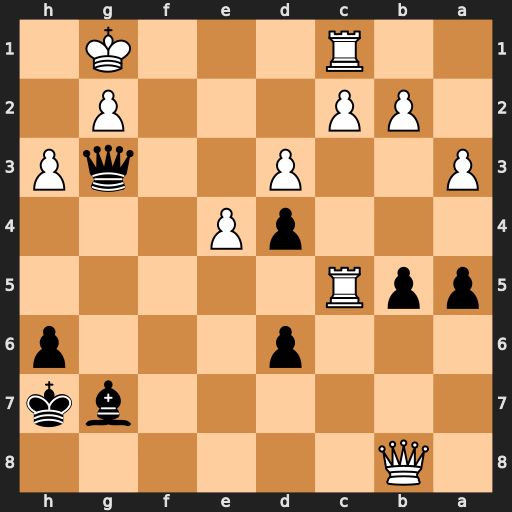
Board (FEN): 1Q6/6bk/3p3p/ppR5/3pP3/P2P2qP/1PP3P1/2R3K1
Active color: b
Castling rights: -
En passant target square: -
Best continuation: Qe3+ Kh2 Qf4+